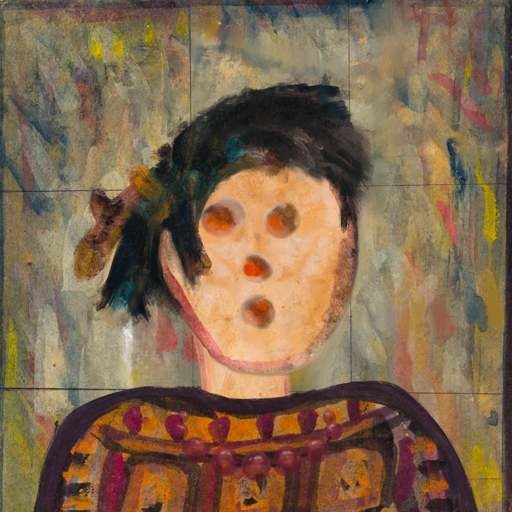
Background: GypsyMother, Head And Neck Front: Childish, Face Front: Rupkatha, Bust: Doll, Hair Front: Pipe, Head Accessory: Blank, Second Necklace: Blank, Necklace: Irani_2, Baby: Blank